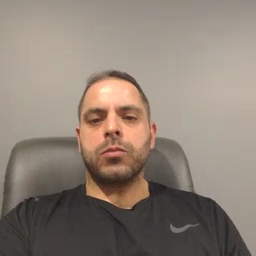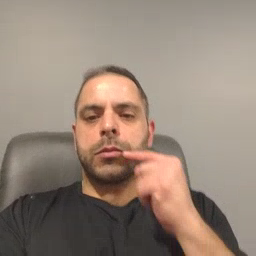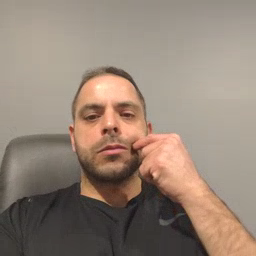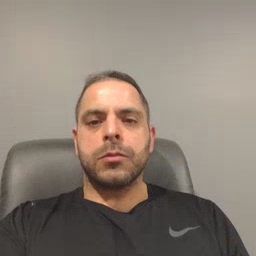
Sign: smile